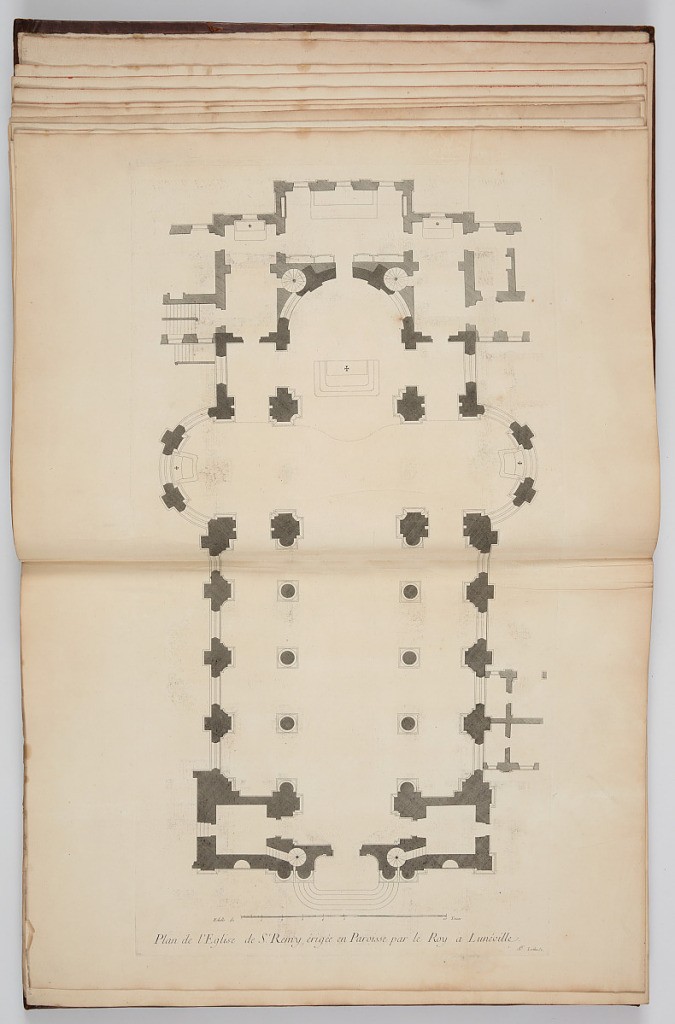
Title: Plan de l'Eglise de St. Remy érigée en Paroisse par le Roy à Lunéville.
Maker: Emmanuel Héré de Corny, French, 1705–1763
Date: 1753
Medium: Engraving on laid paper
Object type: Bound print
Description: Plan of the Church of St. Remy, with a scale bar of "12 Toises" in lower center.